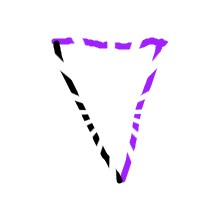
Shape: triangle